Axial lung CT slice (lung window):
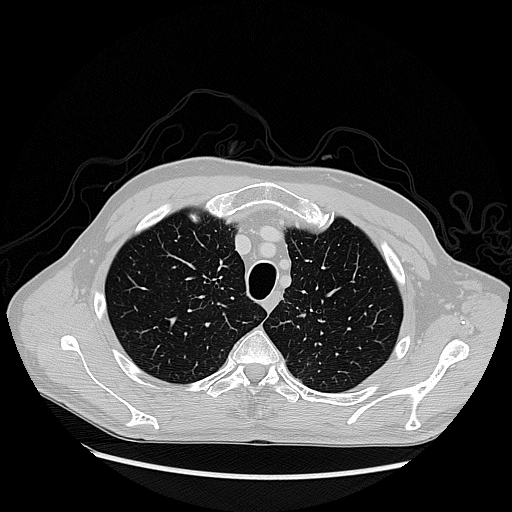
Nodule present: no